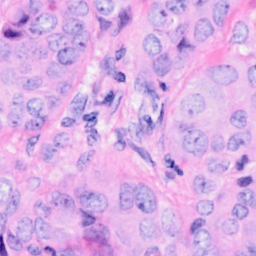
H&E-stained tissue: Breast